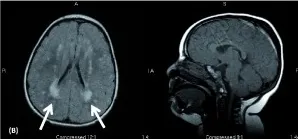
MRI findings. (
1-B) Axial FLAIR and sagittal T1 MRI images from the affected male child at 2.5 years of age. This shows bilateral periventricular (periatrial) and subcortical white matter hyperintensities consistent with dysmyelination (arrows). Brain architecture (corpus callosum, cerebellum, and cortical gyration) was normal.
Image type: radiology (mri)